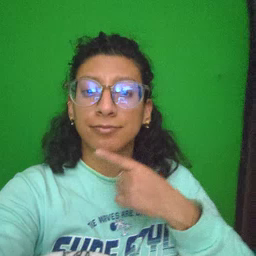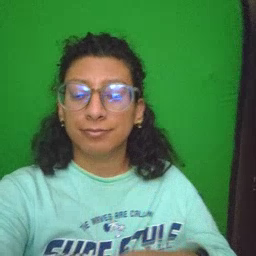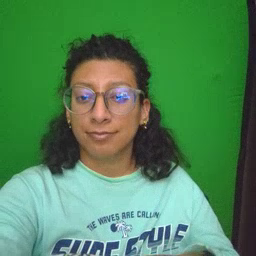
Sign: yesterday